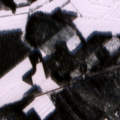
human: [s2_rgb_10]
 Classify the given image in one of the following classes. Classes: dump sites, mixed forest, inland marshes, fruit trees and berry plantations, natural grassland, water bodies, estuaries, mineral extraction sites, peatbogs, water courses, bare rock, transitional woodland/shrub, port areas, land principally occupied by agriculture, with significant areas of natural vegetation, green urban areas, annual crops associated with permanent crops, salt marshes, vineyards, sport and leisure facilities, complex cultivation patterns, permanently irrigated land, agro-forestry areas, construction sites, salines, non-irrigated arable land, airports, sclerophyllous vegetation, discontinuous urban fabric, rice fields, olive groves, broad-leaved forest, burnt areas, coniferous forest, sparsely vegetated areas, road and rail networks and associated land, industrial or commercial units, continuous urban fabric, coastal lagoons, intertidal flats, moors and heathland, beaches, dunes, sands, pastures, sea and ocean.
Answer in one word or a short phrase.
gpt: non-irrigated arable land, coniferous forest, mixed forest